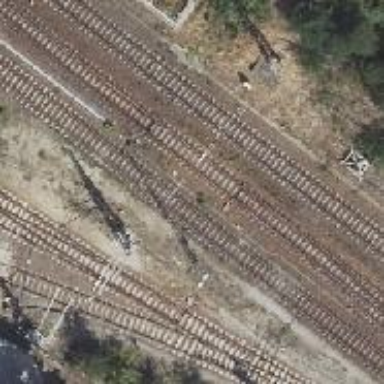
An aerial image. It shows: Railway switch.